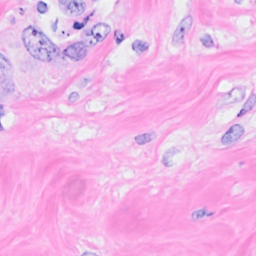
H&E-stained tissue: Breast